Question: When using '[NSString boundingRectWithSize:options:attributes]' the size of the rect that is returned is taller than I would expect for certain strings. The height returned appears to represent the maximum possible height of a string with the given attributes, rather than the height of the string itself.
Assuming the same attributes and options, the height returned for the string "'cars'" is the same height returned for the string "'ETAS-UNIS'" (note the accent on the E).
I would have expected 'boundingRectWithSize' to only consider the characters in the given string, which in my opinion would have it return a shorter height for the string "'cars'".
In the attached screenshots, I've filled the rect returned from 'boundingRectWithSize' and outlined in red what I would have assumed the bounding rect should have been. The width of the rect is pretty much as I would expect but the height is considerably taller than I would have expected. Why is that?

Sample code:
'''
NSRect boundingRect = NSZeroRect;
NSSize constraintSize = NSMakeSize(CGFLOAT_MAX, 0);
NSString *lowercaseString = @"cars";
NSString *uppercaseString = @"ETAS-UNIS";
NSString *capitalizedString = @"Japan";
NSFont *drawingFont = [NSFont fontWithName:@"Georgia" size:24.0];
NSDictionary *attributes = @{NSFontAttributeName : drawingFont, NSForegroundColorAttributeName : [NSColor blackColor]};
boundingRect = [lowercaseString boundingRectWithSize:constraintSize options:0 attributes:attributes];
NSLog(@"Lowercase rect: %@", NSStringFromRect(boundingRect));
boundingRect = [uppercaseString boundingRectWithSize:constraintSize options:0 attributes:attributes];
NSLog(@"Uppercase rect: %@", NSStringFromRect(boundingRect));
boundingRect = [capitalizedString boundingRectWithSize:constraintSize options:0 attributes:attributes];
NSLog(@"Capitalized rect: %@", NSStringFromRect(boundingRect));
'''
Output:
'''
Lowercase rect: {{0, -6}, {43.<PHONE>, 33}}
Uppercase rect: {{0, -6}, {128.44921875, 33}}
Capitalized rect: {{0, -6}, {64.5, 33}}
'''
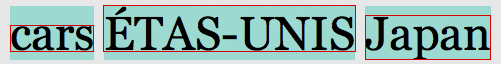
Answer: You might want to use 'NSStringDrawingUsesDeviceMetrics' in the options. From the <URL>:
> 'NSStringDrawingUsesDeviceMetrics'Use the image glyph bounds (instead of the typographic bounds) when computing layout.